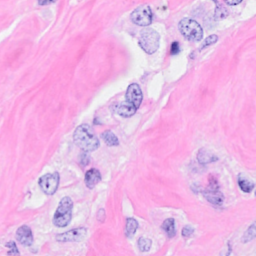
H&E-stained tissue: Breast